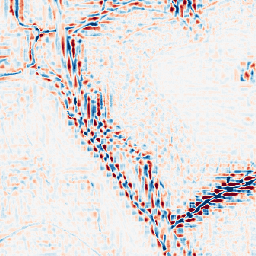
Category: wavelet
Decomposition family: wavelet_reverse_biorthogonal
Decomposition parameters: wavelet: rbio3.5
level: 3
Upsampling method: bspline
Upsampling parameters: scale: 8
Upsampling scale: 8